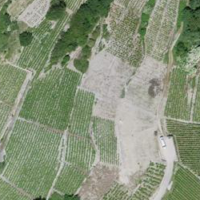
EUNIS habitat code: 40
Species observed at this site:
Epilobium parviflorum